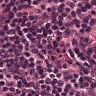
Metastatic tissue present: no